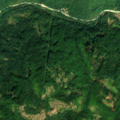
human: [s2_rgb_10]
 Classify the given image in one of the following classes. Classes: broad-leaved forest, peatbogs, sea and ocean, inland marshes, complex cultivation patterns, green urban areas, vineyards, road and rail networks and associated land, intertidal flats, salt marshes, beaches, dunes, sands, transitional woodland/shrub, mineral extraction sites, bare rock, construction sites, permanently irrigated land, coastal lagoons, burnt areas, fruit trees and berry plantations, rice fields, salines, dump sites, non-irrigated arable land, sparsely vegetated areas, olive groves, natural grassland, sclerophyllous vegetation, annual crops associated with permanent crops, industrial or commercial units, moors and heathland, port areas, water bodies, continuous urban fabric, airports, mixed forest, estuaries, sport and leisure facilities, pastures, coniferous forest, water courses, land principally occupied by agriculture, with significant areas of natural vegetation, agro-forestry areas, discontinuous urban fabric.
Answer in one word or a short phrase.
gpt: complex cultivation patterns, broad-leaved forest, transitional woodland/shrub